Question: Count the number of objects in the diagram.
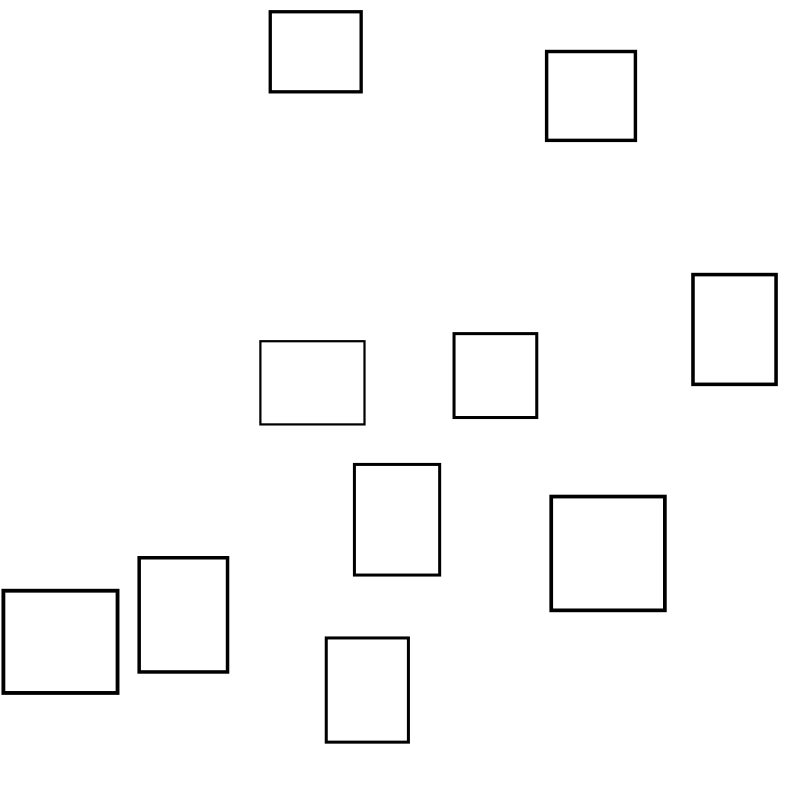
Answer: 10